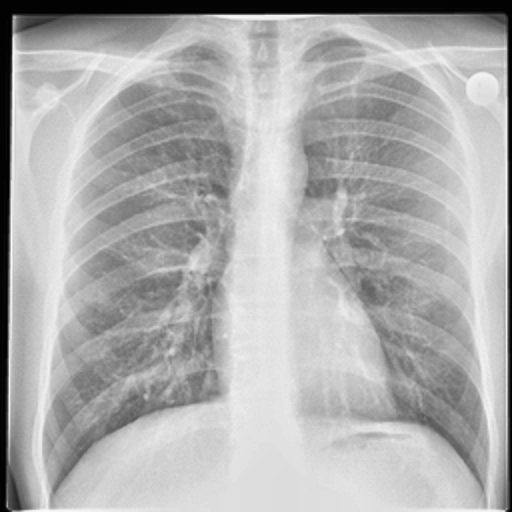
Finding: TUBERCULOSIS